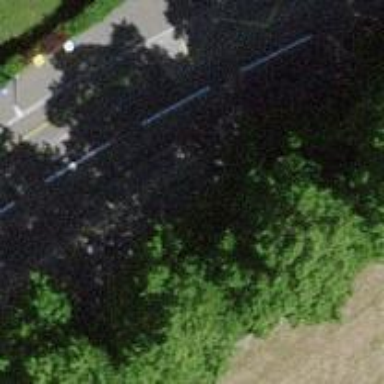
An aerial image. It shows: Bus stop with designated stop position for public transport.